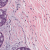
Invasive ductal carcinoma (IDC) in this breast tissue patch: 0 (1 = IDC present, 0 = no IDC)